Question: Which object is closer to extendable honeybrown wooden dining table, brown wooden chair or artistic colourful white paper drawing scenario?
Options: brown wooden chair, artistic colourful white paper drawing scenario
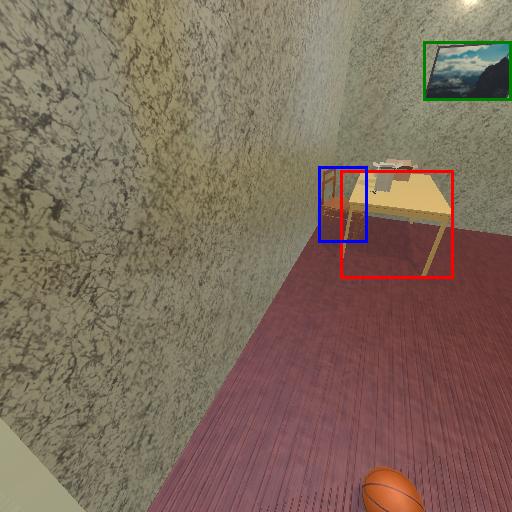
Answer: brown wooden chair